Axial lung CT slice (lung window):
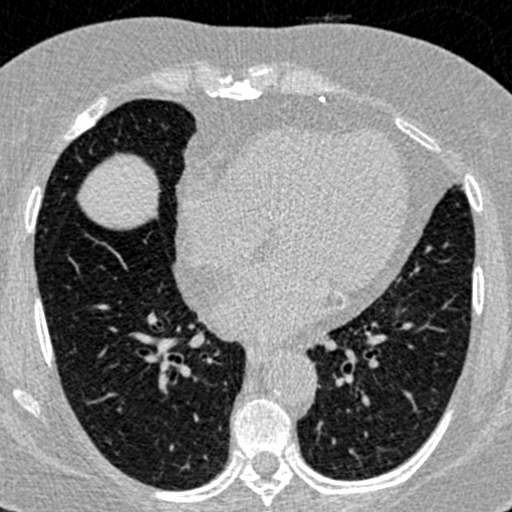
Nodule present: no